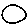
Label: circle